Field crop: maize
Growth stage: 2
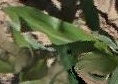
Species: maize